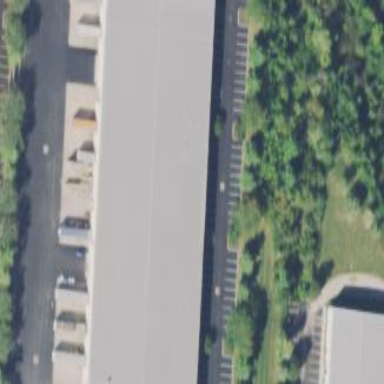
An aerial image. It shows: Warehouse.